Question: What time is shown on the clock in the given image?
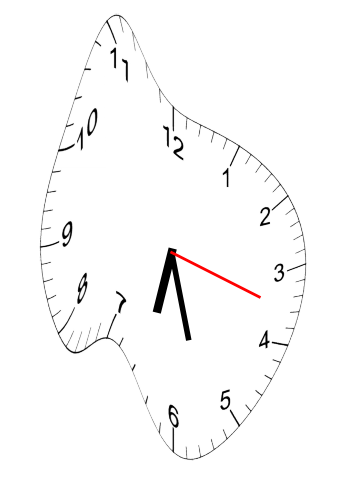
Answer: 06:27:18